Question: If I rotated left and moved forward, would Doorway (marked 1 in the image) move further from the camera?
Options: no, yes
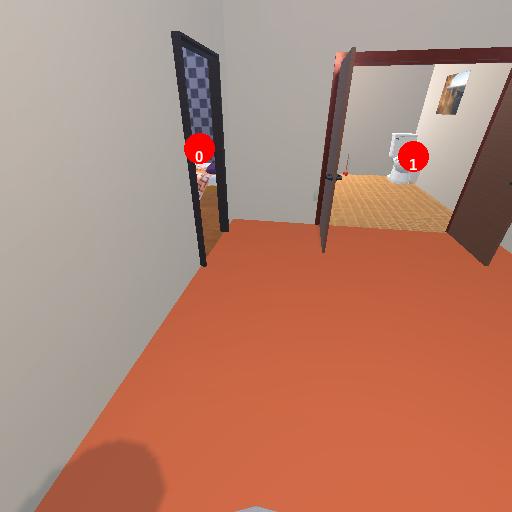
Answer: no